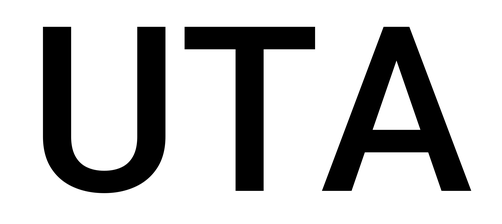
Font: Roboto_Medium